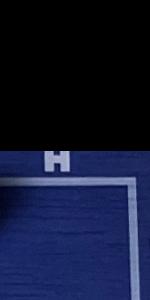
Label: Empty